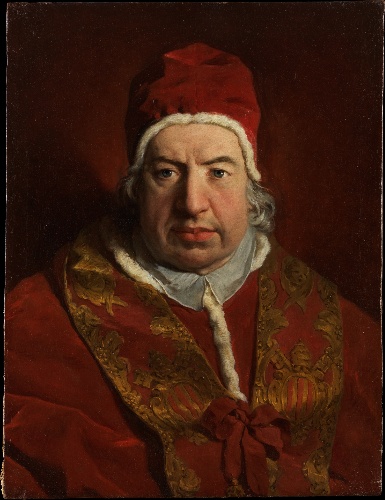
Title: Pope Benedict XIV (Prospero Lambertini, 1675–1758)
Artist: Pierre Hubert Subleyras
Artist bio: French, Saint-Gilles-du-Gard 1699–1749 Rome
Date: 1746
Object type: Painting
Classification: Paintings
Medium: Oil on canvas
Dimensions: 25 1/4 x 19 1/4 in. (64.1 x 48.9 cm)
Department: European Paintings
Credit line: Purchase, Friends of European Paintings Gifts, Bequest of Joan Whitney Payson, by exchange, Gwynne Andrews Fund, Charles and Jessie Price Gift, and Valerie Delacorte Fund Gift, in memory of George T. Delacorte, 2009
Accession year: 2009
Repository: Metropolitan Museum of Art, New York, NY
Tags: Men|Portraits|Popes